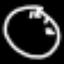
Label: clock